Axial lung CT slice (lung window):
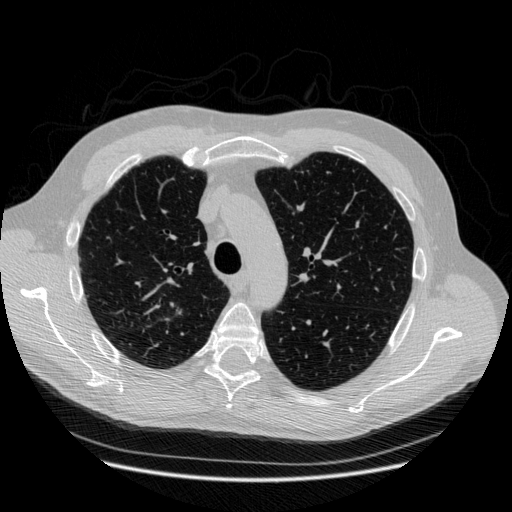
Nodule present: no